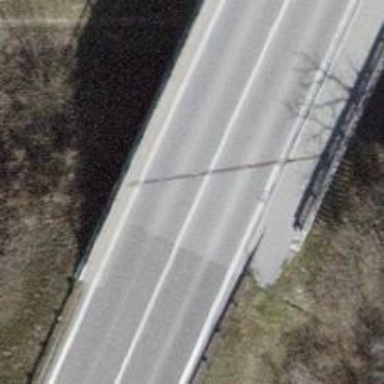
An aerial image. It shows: Primary highway bridge with asphalt surface.